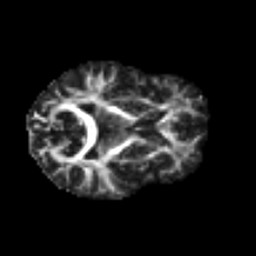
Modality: FA
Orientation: axial
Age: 46
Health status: ill
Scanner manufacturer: philips
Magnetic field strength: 3 T
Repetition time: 9 s
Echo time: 0.127 s